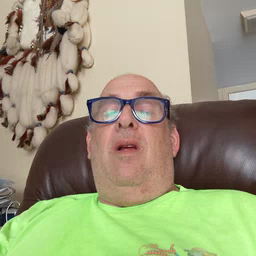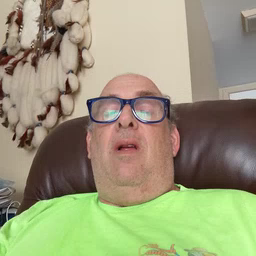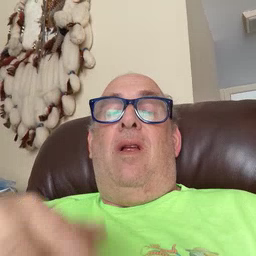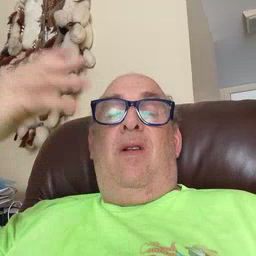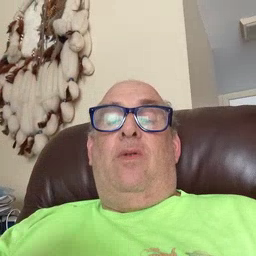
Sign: outside